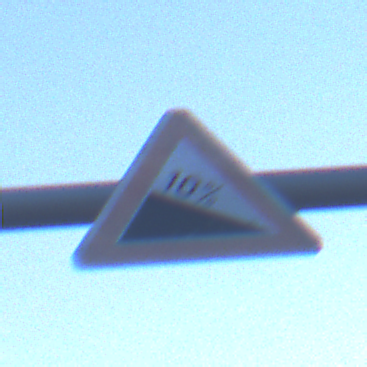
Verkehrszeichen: Gefaelle10
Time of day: Dawn
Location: Outdoor (Urban)
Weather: PartlyCloudy
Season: NotSpecified
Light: Natural